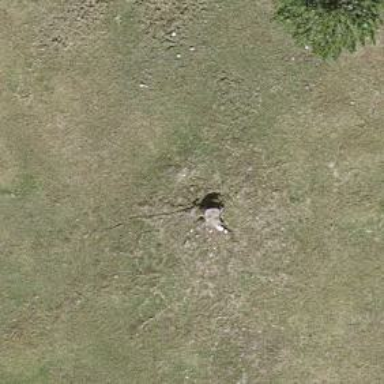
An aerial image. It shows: Needle-leaved tree in its natural environment.